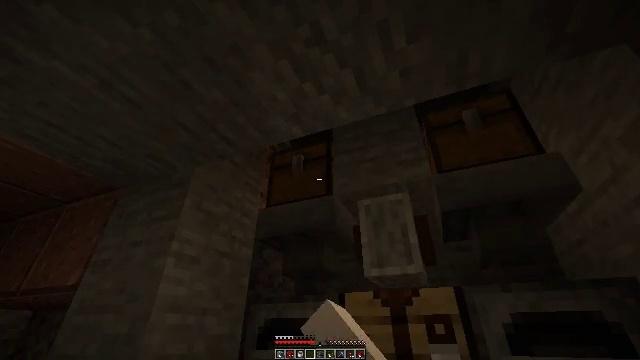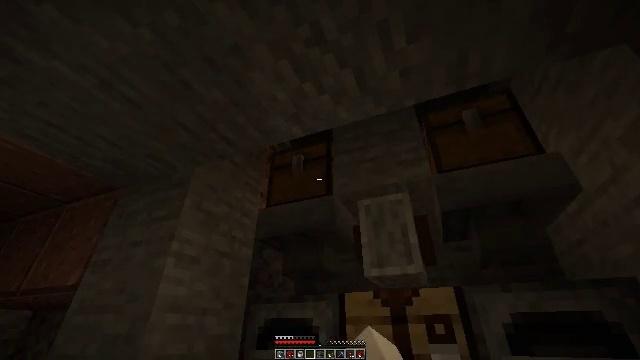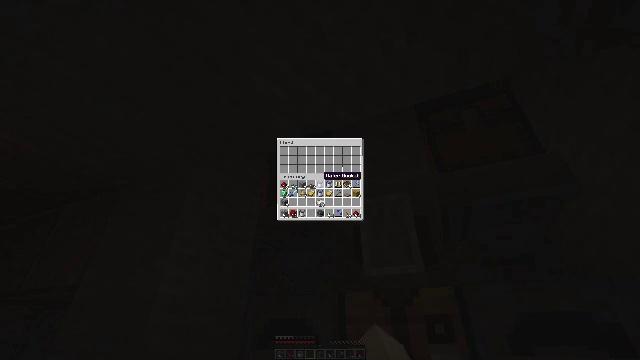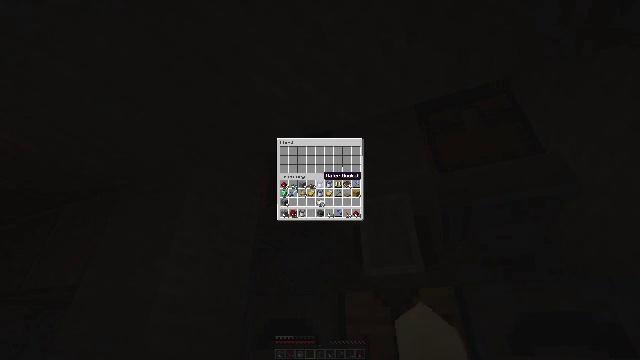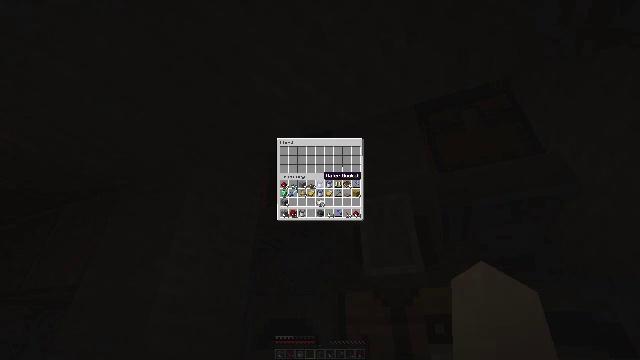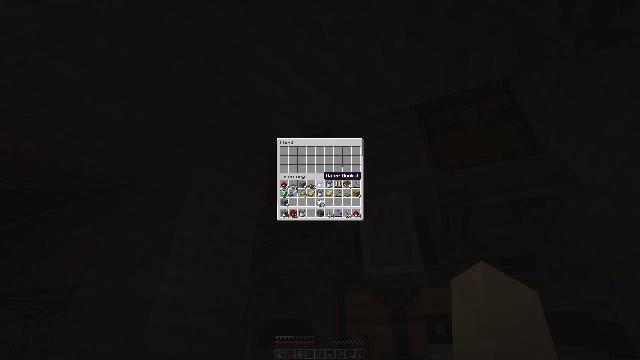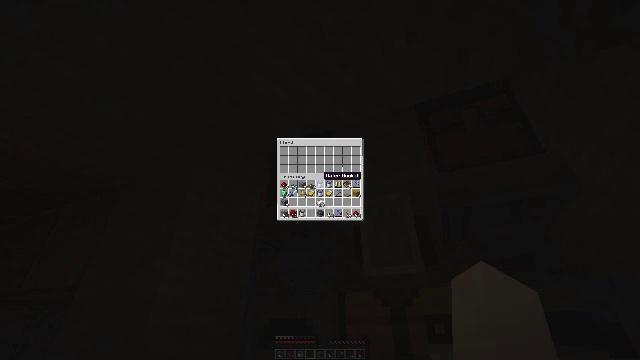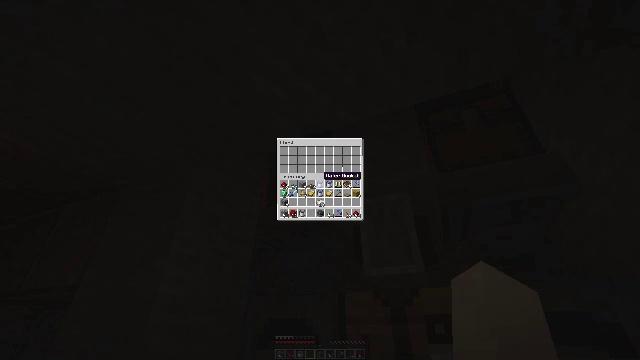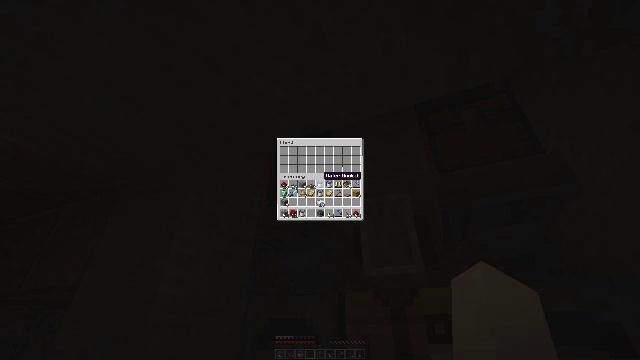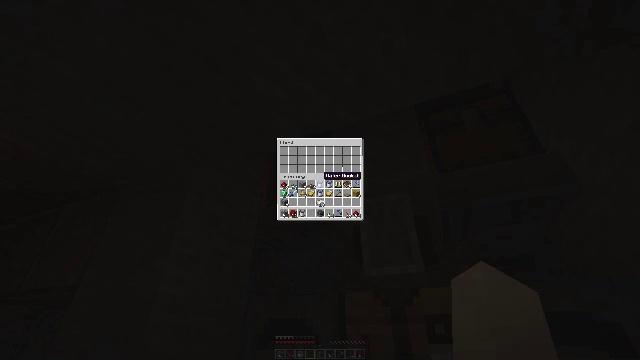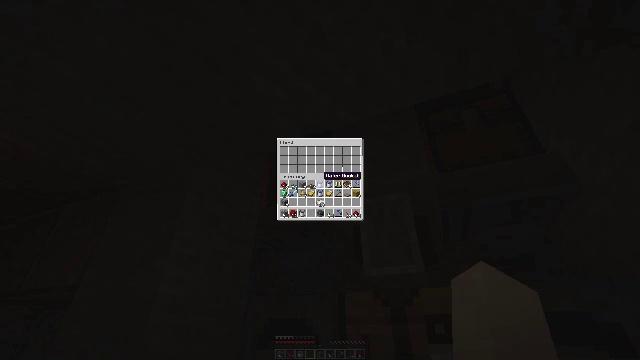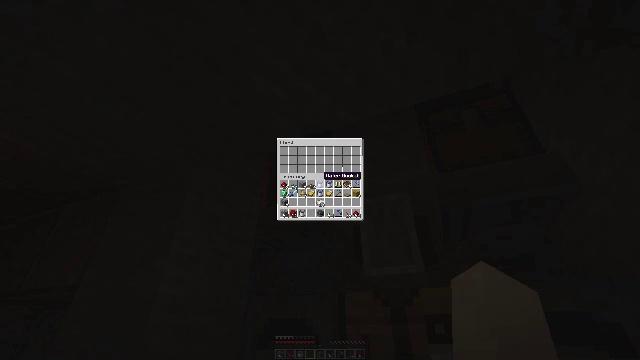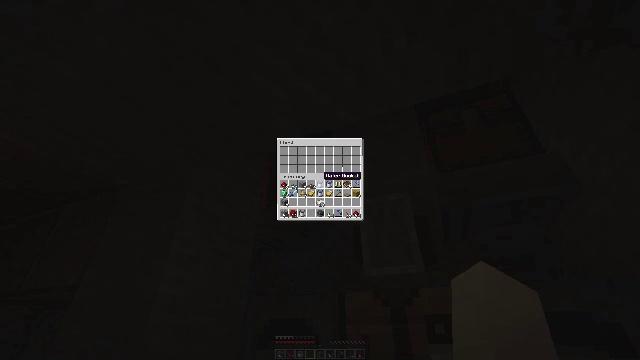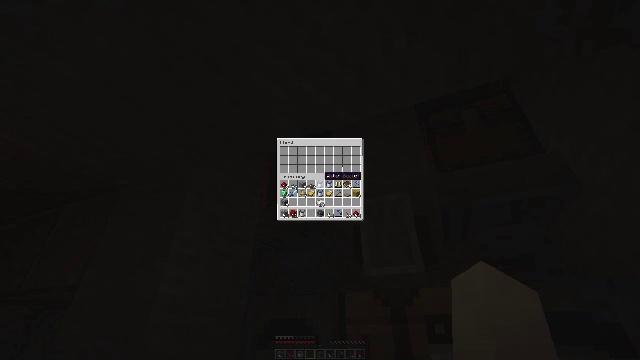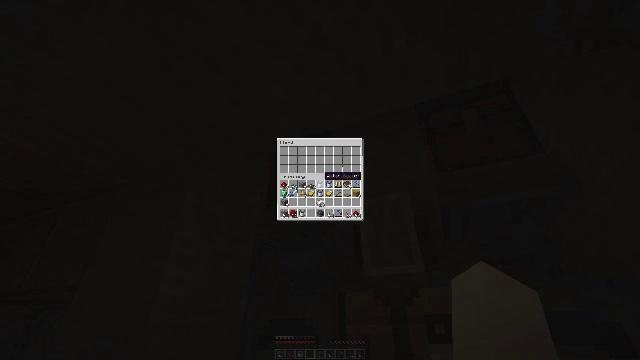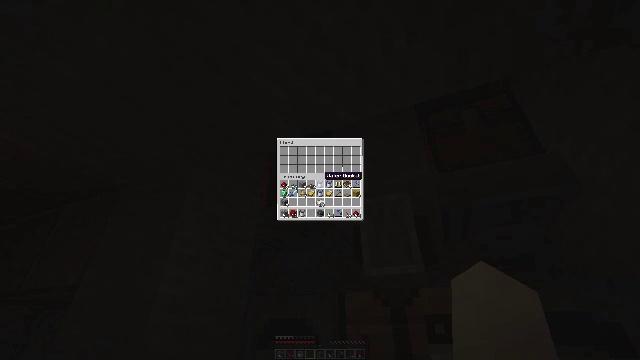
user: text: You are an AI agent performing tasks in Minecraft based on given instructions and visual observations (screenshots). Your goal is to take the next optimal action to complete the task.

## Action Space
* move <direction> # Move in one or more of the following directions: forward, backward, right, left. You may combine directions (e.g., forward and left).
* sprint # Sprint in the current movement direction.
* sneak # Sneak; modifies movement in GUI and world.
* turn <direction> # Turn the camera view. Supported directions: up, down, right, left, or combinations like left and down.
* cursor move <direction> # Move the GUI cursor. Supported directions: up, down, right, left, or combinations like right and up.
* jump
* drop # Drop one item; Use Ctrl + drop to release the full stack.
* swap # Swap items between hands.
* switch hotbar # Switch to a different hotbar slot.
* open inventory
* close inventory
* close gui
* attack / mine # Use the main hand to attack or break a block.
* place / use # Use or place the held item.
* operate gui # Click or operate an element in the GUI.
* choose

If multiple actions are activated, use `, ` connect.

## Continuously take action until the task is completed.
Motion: motion action
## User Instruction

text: Remove the grindstone from its place.
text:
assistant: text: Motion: no_op
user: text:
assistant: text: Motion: no_op
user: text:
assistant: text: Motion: no_op
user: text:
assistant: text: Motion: no_op
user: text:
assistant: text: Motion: no_op
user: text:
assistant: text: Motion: no_op
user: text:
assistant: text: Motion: no_op
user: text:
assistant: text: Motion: no_op
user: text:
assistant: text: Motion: no_op
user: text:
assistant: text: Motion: no_op
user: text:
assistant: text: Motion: no_op
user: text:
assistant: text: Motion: no_op
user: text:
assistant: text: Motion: no_op
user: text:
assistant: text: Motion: no_op
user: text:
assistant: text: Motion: no_op
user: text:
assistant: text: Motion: no_op
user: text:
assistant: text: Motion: no_op
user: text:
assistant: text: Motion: no_op
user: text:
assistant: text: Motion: no_op
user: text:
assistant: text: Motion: no_op
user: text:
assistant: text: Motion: no_op
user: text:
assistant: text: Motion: no_op
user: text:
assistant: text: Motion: no_op
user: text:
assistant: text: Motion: no_op
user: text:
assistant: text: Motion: no_op
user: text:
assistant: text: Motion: no_op
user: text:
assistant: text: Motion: no_op
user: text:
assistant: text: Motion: no_op
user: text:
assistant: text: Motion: no_op
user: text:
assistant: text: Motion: no_op